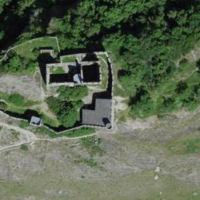
EUNIS habitat code: 50
Species observed at this site:
Asplenium ruta-muraria
Saxifraga paniculata
Turdus philomelos
Erysimum cheiri
Hipparchia semele
Odontites luteus
Prunella modularis
Turdus viscivorus
Falco peregrinus
Prunella collaris
Xylocopa violacea
Vanessa atalanta
Pica pica
Phoenicurus ochruros
Garrulus glandarius
Falco tinnunculus
Polypodium vulgare
Chloris chloris
Pyrrhula pyrrhula
Lasiommata megera
Opuntia scheeri
Ptyonoprogne rupestris
Hedera helix
Papilio machaon
Hippocrepis emerus
Emberiza cia
Psophus stridulus
Opuntia humifusa
Ranunculus bulbosus
Coccothraustes coccothraustes
Accipiter nisus